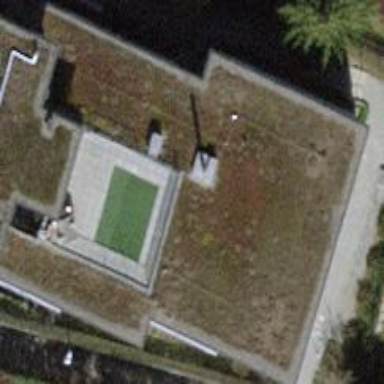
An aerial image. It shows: Building with flat roof.